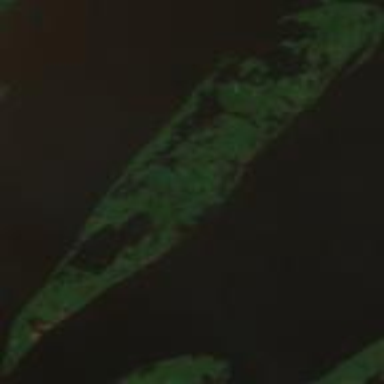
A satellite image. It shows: Islet.